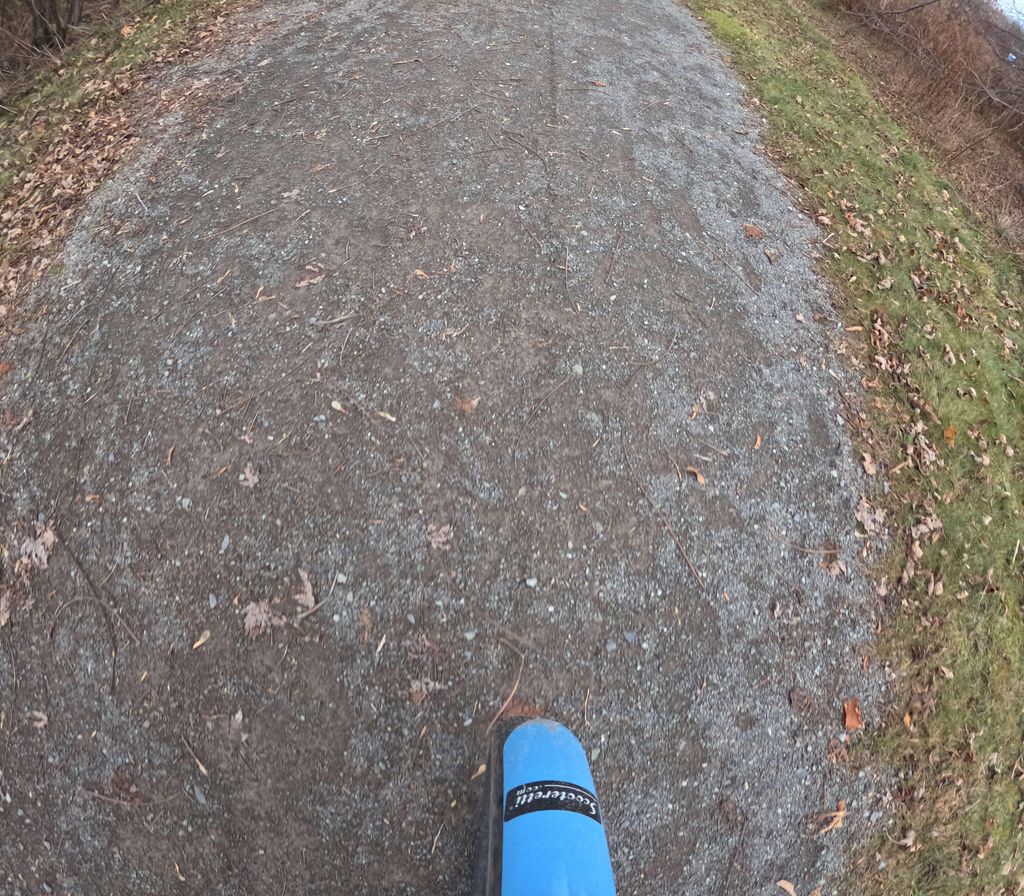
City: ottawa-gatineau